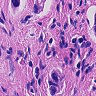
Metastatic tissue present: yes